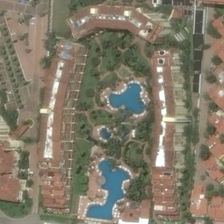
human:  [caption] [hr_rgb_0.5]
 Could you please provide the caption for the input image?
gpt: many buildings are around some green trees and several ponds .

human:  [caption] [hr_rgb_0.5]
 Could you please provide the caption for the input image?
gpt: many buildings are around some green trees and several ponds .

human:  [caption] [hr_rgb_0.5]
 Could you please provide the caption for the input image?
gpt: many buildings are around some green trees and several ponds .

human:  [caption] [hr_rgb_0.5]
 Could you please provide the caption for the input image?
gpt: many buildings are around some green trees and several ponds .

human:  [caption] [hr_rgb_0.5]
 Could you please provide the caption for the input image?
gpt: many buildings are around some green trees and several ponds .